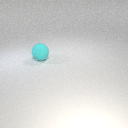
large cyan rubber sphere